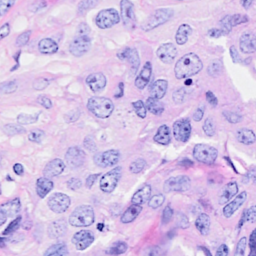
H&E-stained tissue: Breast